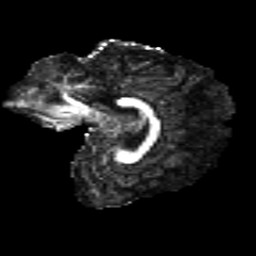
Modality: FA
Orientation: sagittal
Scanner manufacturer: siemens
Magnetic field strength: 3 T
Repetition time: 4.16 s
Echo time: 0.0806 s